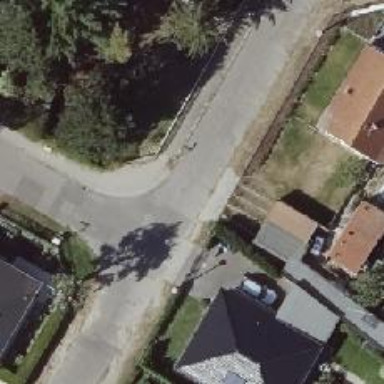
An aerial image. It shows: Asphalt road in residential area.